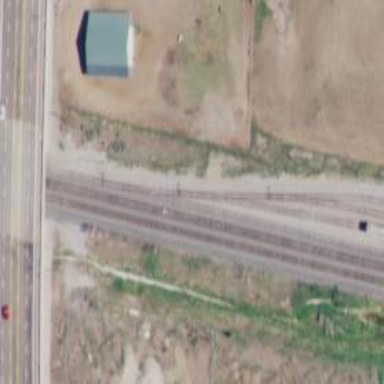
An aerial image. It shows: Railway siding for service.